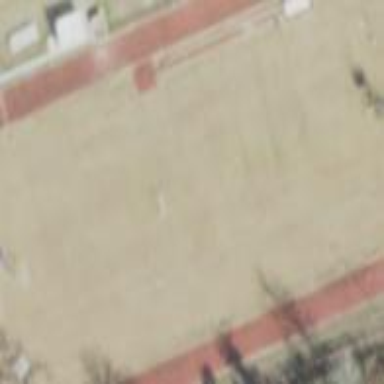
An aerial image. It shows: Pitch for American football.